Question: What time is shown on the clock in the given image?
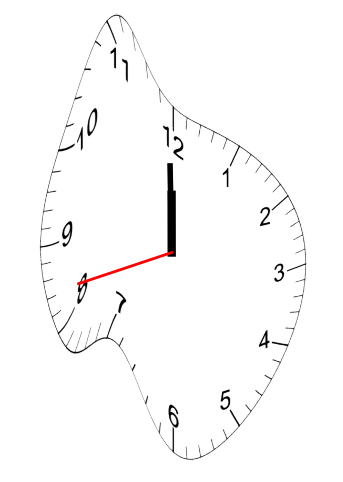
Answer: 11:59:42